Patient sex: F
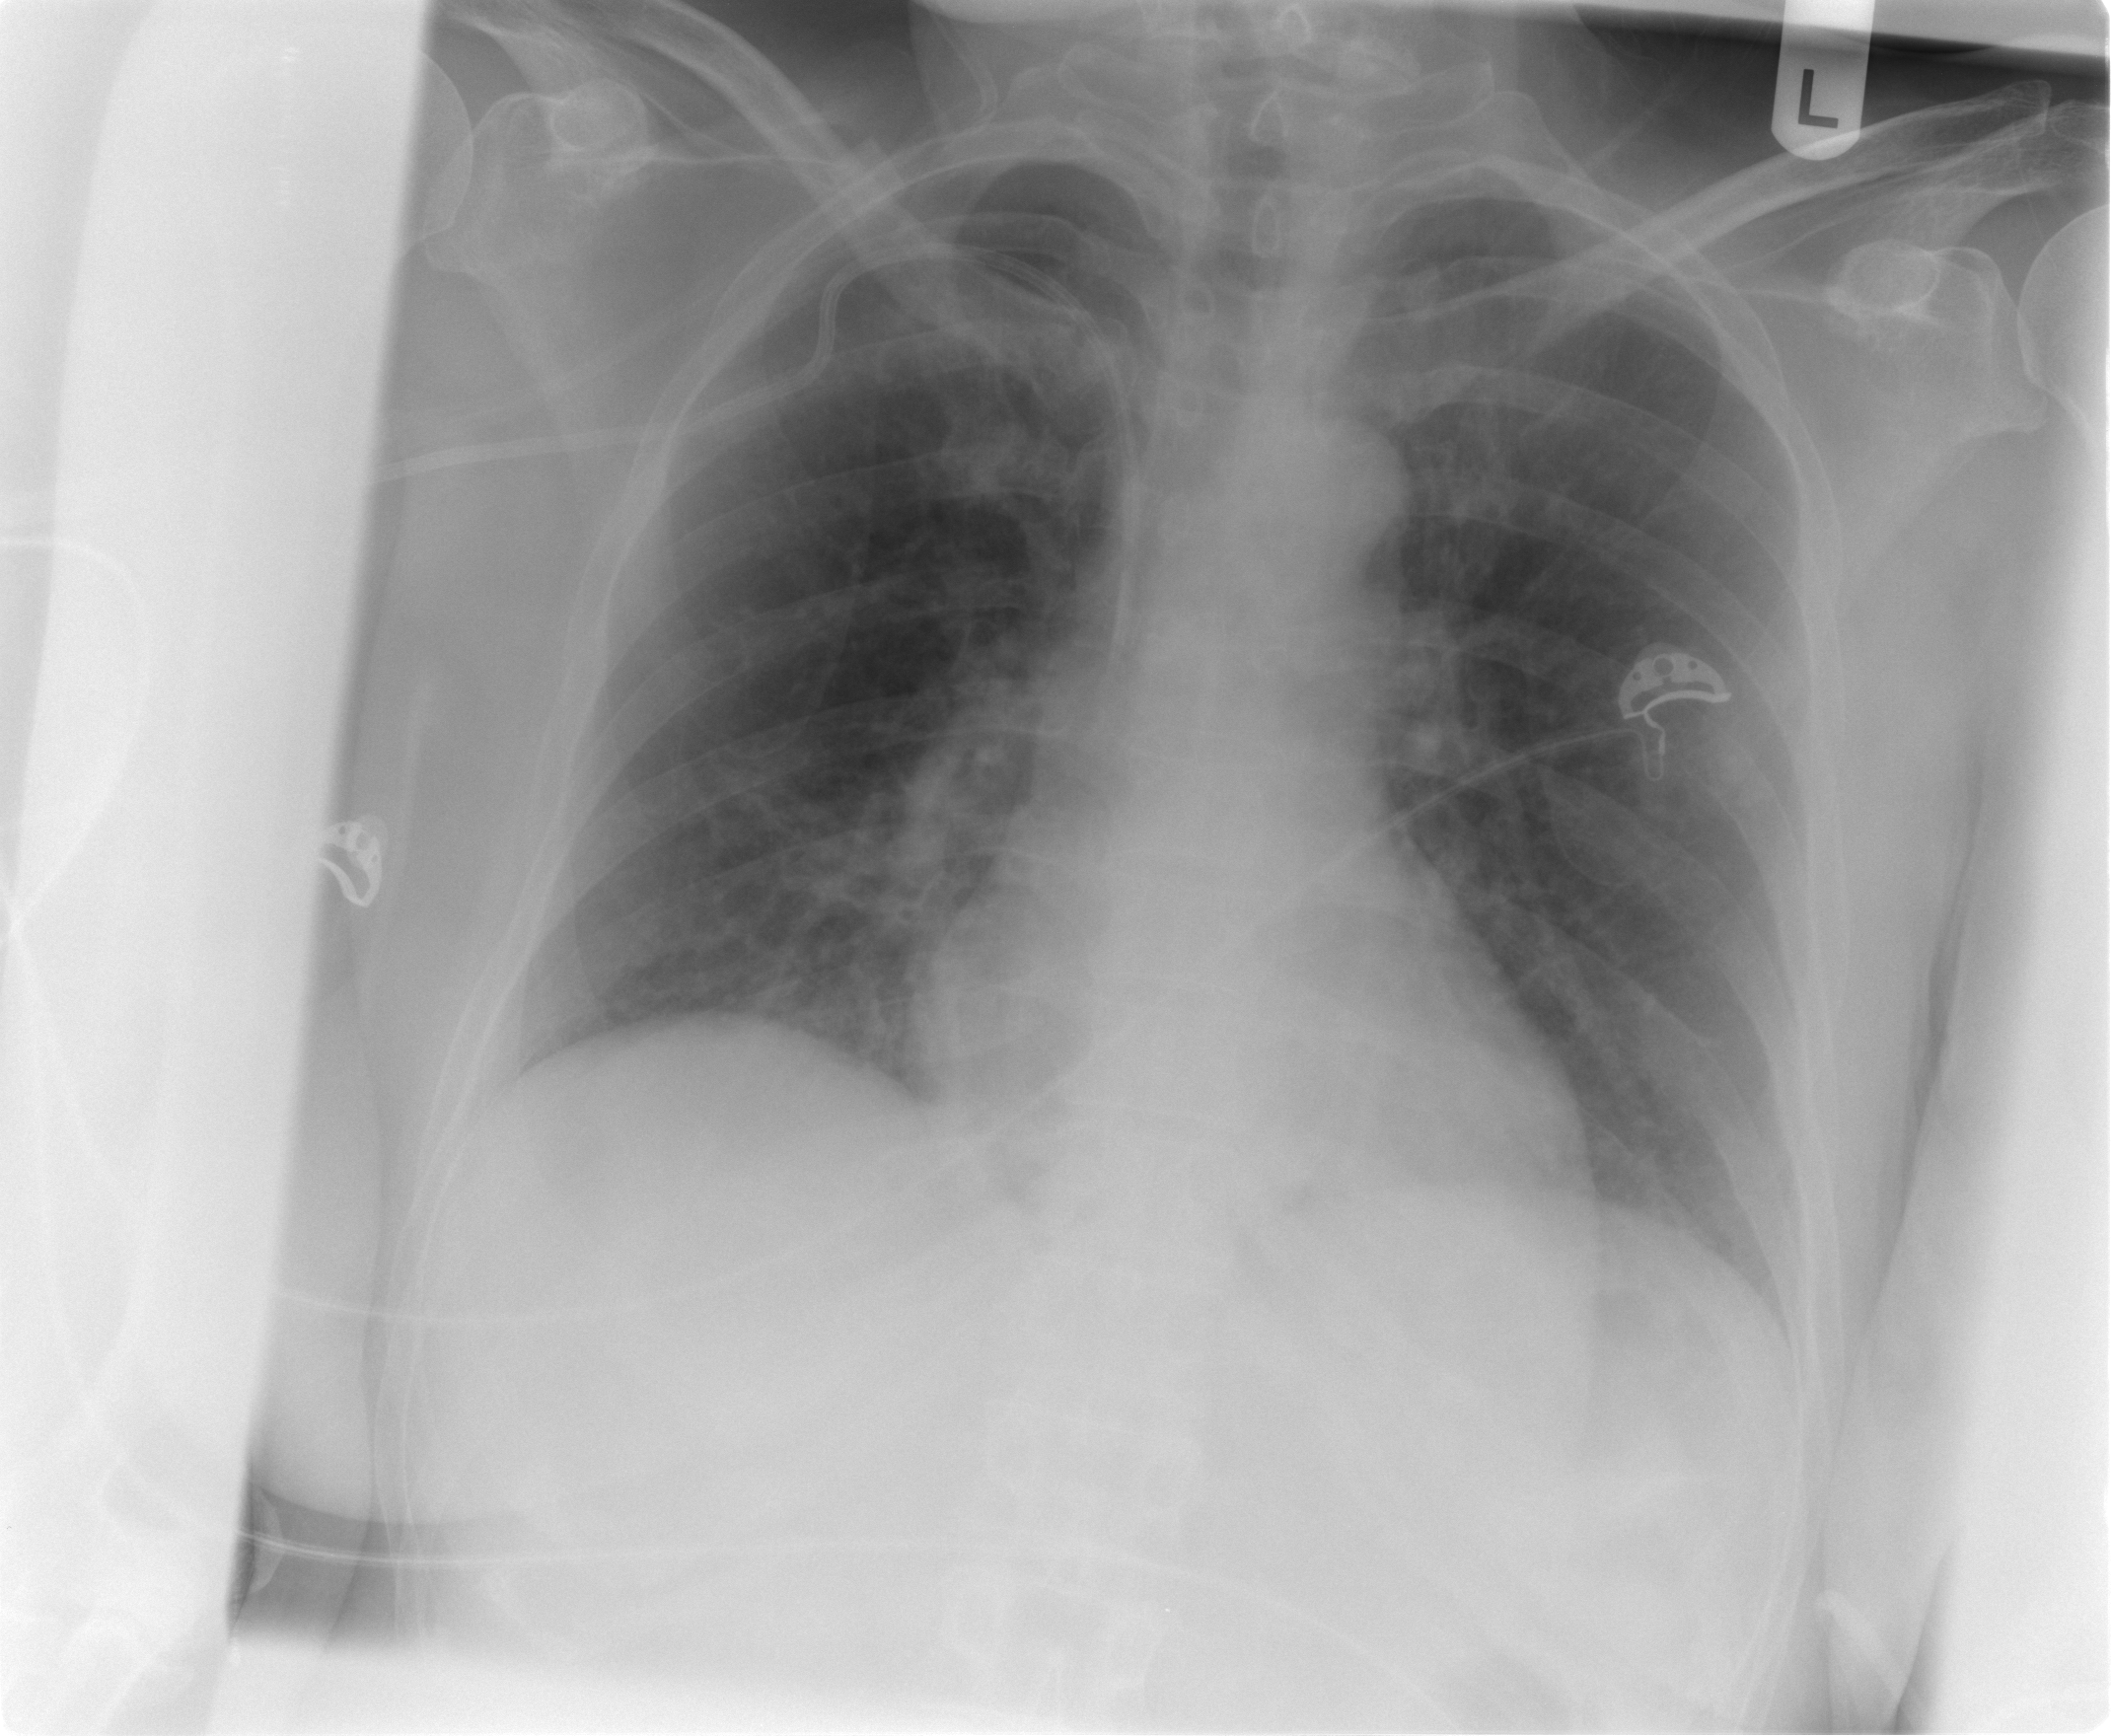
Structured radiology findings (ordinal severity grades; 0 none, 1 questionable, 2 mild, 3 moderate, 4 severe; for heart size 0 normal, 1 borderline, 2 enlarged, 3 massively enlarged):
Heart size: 0
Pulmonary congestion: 0
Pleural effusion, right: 0
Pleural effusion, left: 1
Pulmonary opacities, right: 0
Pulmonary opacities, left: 0
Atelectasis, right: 1
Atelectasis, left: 1